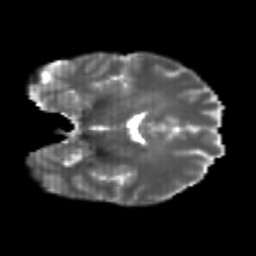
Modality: T2w
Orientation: coronal
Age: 24
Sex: male
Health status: healthy
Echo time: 0.074 s